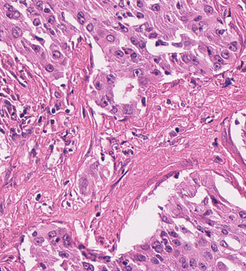
Tumor epithelial tissue: yes
Tumor-associated stroma tissue: yes
Normal tissue: no